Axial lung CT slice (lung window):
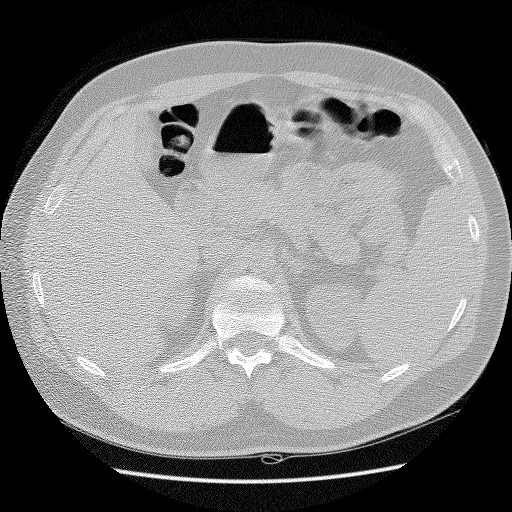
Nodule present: no